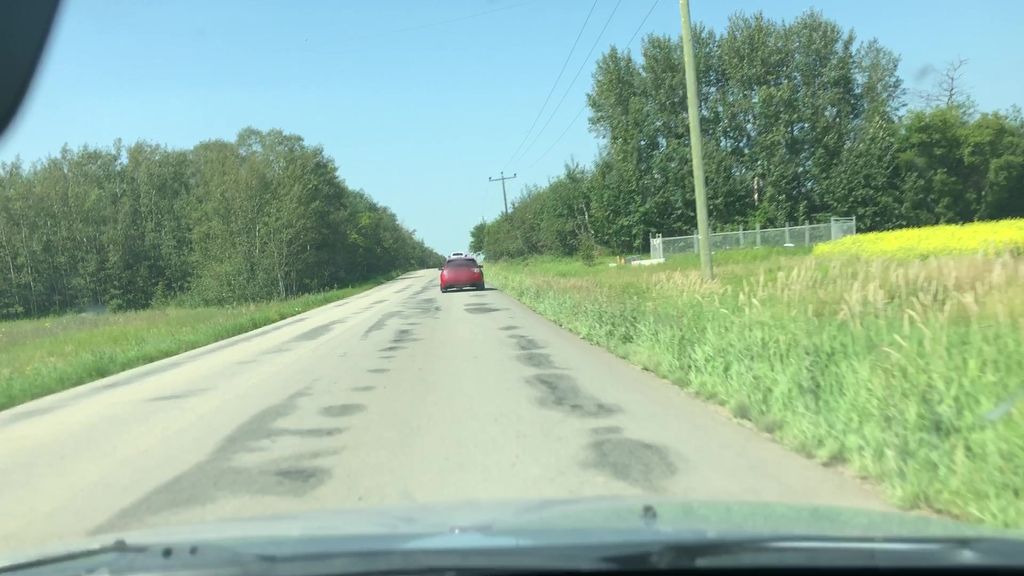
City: edmonton